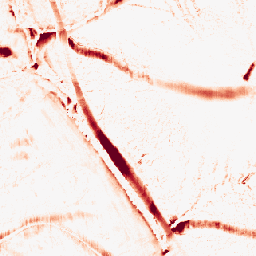
Category: morphological
Decomposition family: morphological_ellipse
Decomposition parameters: operation: opening
width: 20
height: 10
Upsampling method: area
Upsampling parameters: scale: 8
Upsampling scale: 8